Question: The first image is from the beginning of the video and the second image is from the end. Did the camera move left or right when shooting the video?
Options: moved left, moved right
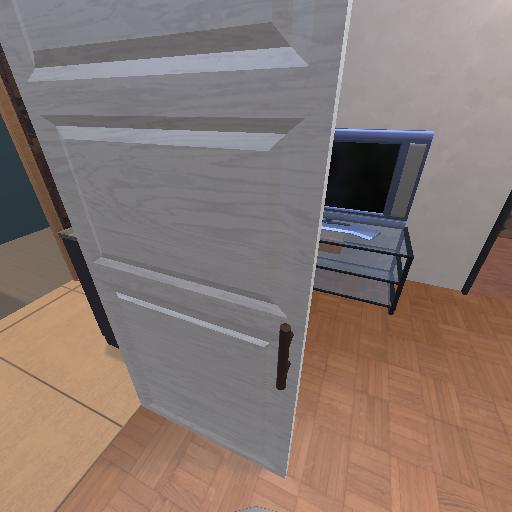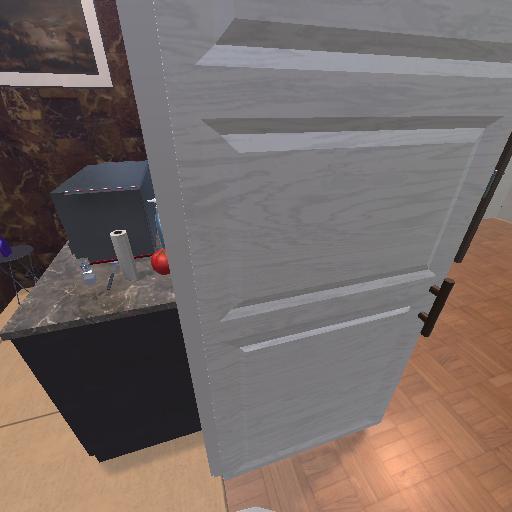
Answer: moved left